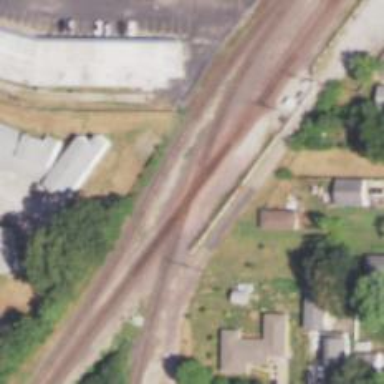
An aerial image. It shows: Railway crossing.